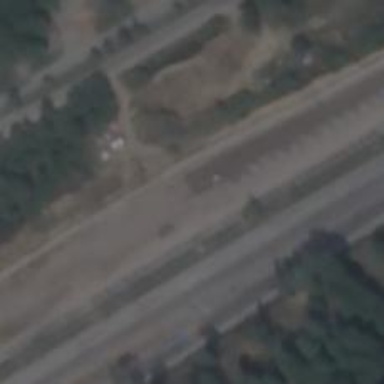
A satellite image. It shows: Trunk highway.